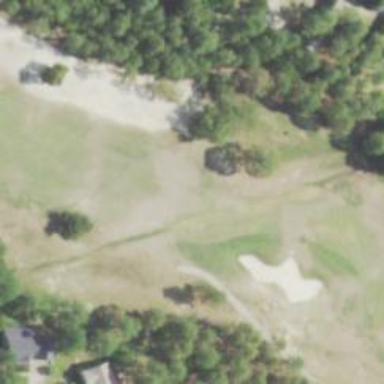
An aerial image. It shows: Golf hole.